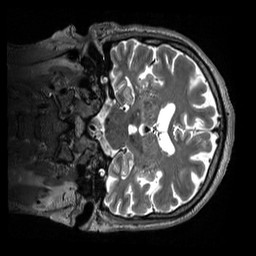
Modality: T2w
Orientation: coronal
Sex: male
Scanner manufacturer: siemens
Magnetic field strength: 3 T
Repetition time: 3.2 s
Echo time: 0.409 s